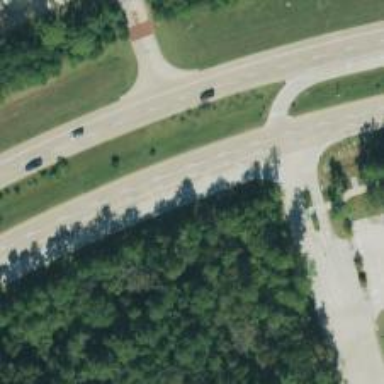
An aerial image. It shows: Primary highway.